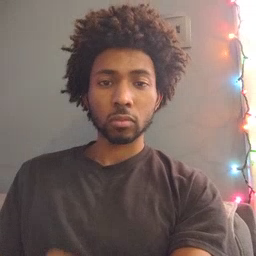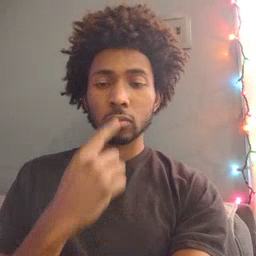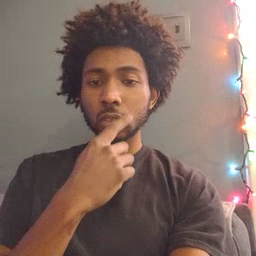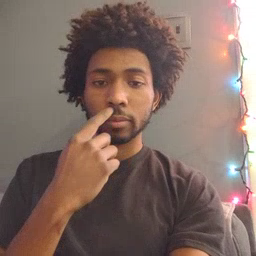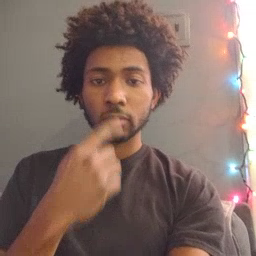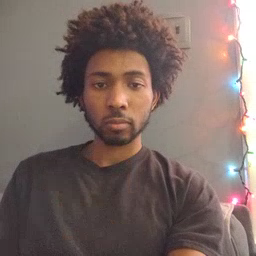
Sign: lips